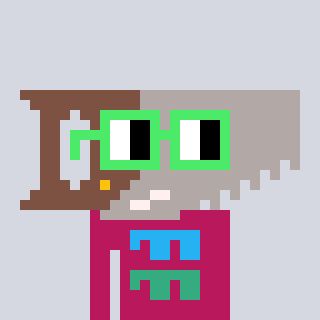
a pixel art character with square light green glasses, a saw-shaped head and a darkpink-colored body on a cool background